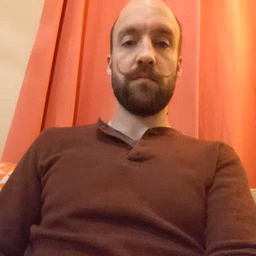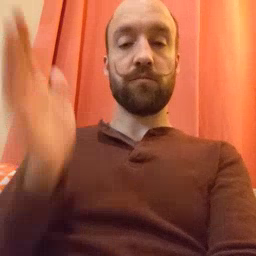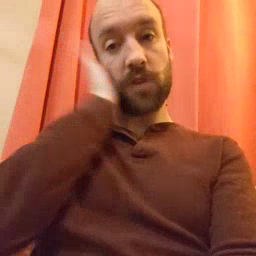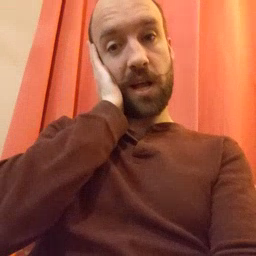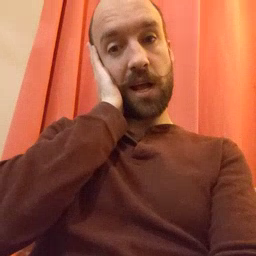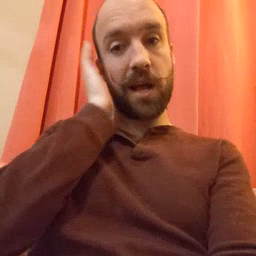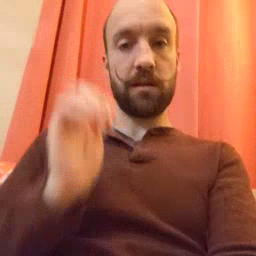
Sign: bed